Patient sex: M
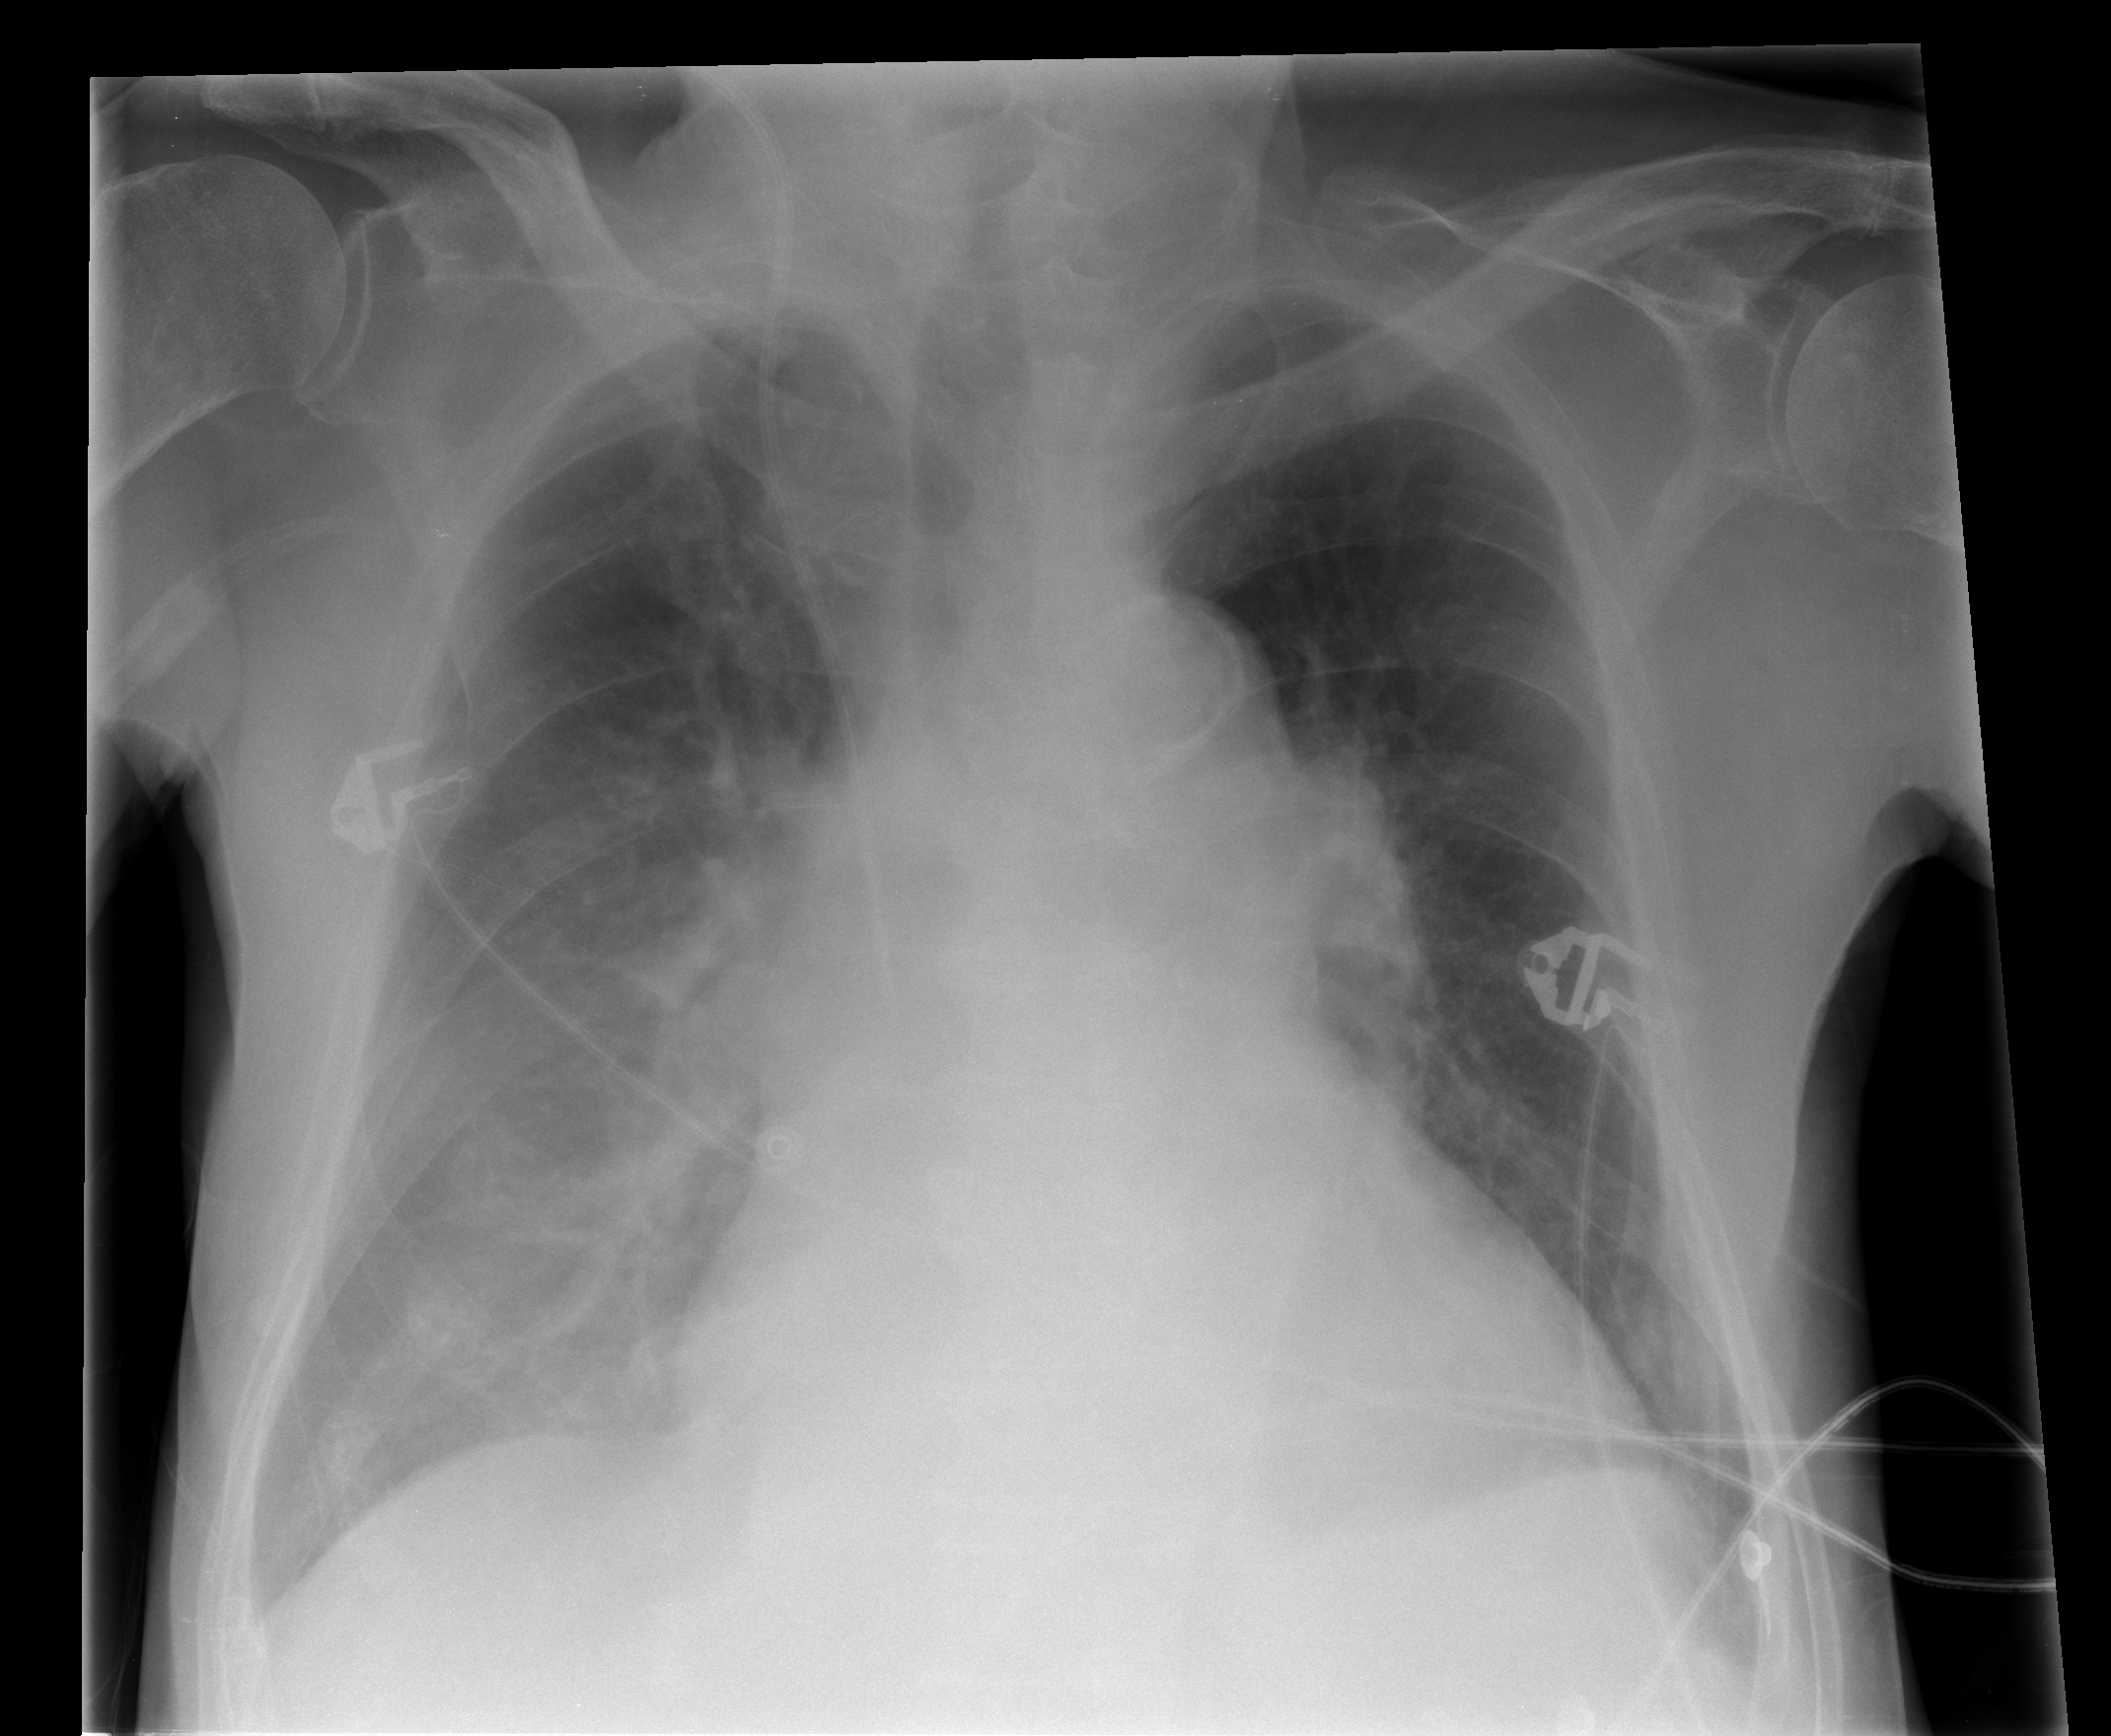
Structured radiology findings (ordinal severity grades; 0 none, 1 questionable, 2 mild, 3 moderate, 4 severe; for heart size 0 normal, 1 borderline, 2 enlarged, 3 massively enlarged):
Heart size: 0
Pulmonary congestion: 0
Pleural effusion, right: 2
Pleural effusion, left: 0
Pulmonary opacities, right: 1
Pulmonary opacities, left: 0
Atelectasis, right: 2
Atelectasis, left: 0